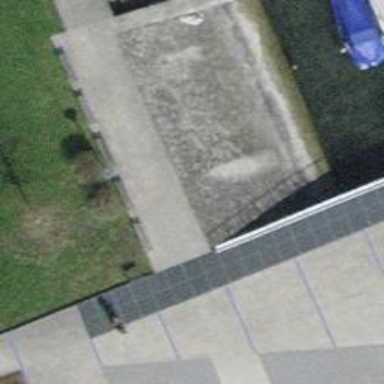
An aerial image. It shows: Bench.